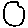
Label: circle